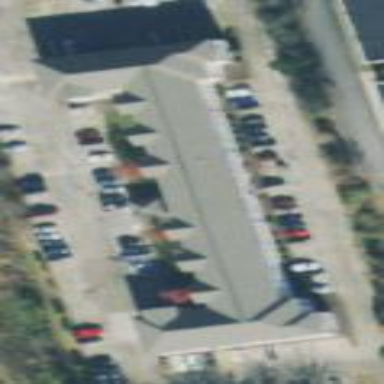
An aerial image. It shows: Road serving as parking aisle.